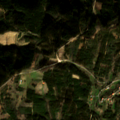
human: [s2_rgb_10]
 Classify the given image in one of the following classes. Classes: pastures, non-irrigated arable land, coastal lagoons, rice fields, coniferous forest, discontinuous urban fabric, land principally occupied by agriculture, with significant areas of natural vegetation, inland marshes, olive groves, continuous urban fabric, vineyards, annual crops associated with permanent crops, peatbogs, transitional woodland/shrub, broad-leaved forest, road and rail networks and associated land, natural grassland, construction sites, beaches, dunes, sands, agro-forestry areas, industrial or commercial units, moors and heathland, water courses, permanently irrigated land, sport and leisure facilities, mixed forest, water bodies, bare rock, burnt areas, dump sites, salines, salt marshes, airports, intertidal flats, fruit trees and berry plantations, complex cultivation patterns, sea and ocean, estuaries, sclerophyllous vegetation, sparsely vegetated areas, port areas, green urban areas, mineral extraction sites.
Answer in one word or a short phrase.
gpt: complex cultivation patterns, coniferous forest, mixed forest, transitional woodland/shrub